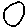
Label: circle